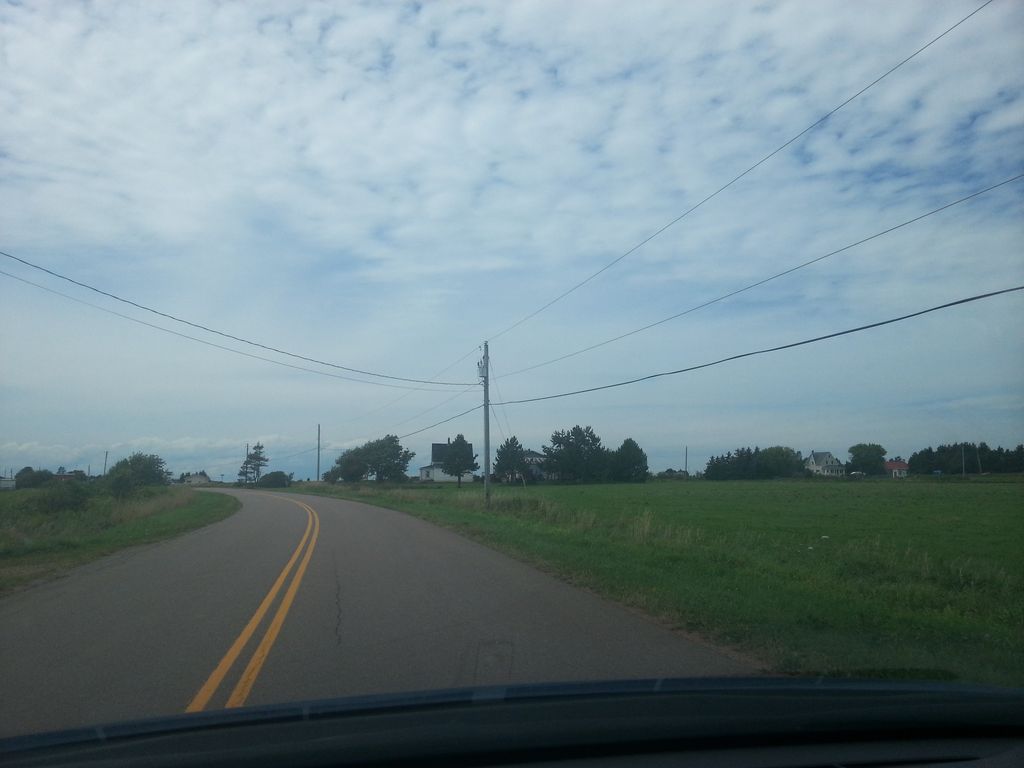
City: charlottetown